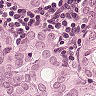
Metastatic tissue present: yes